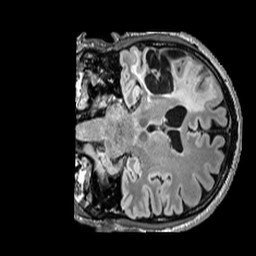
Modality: FLAIR
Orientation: coronal
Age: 49
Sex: male
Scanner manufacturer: siemens
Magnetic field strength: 3 T
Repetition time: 5 s
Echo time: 0.387 s